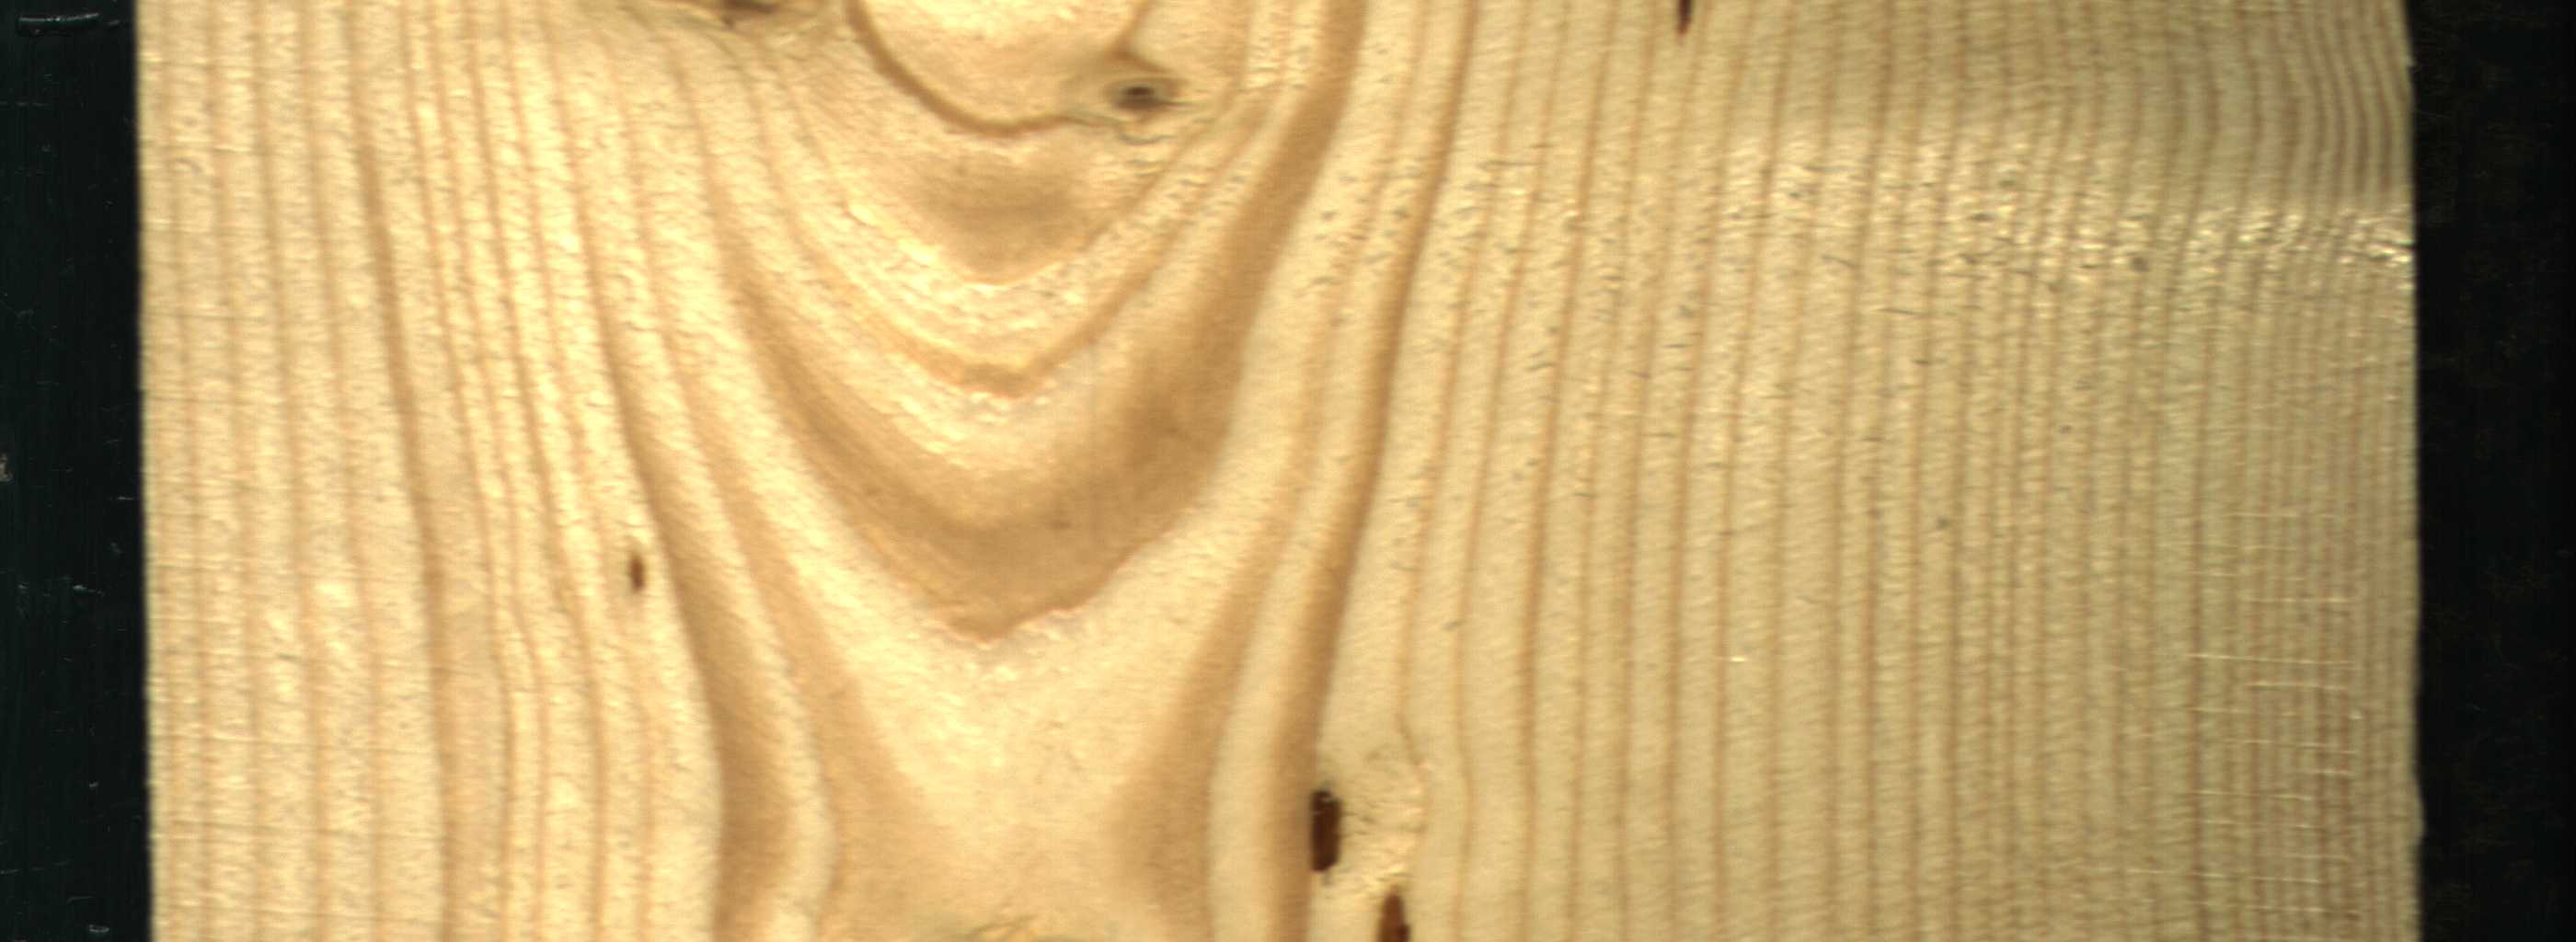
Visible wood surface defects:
resin
resin
resin
resin
Live_Knot
Live_Knot